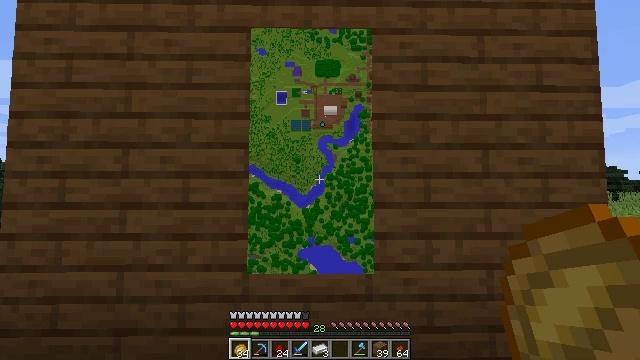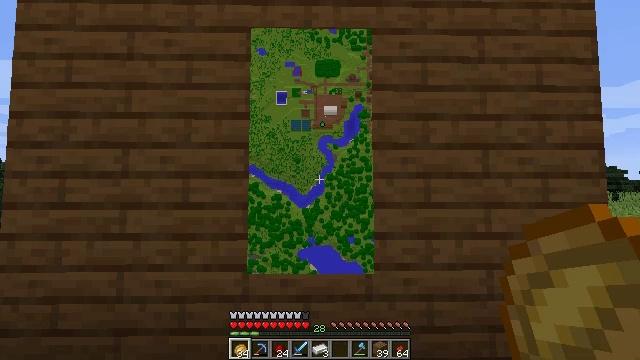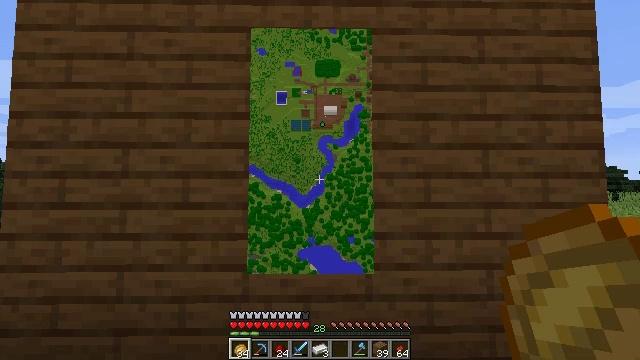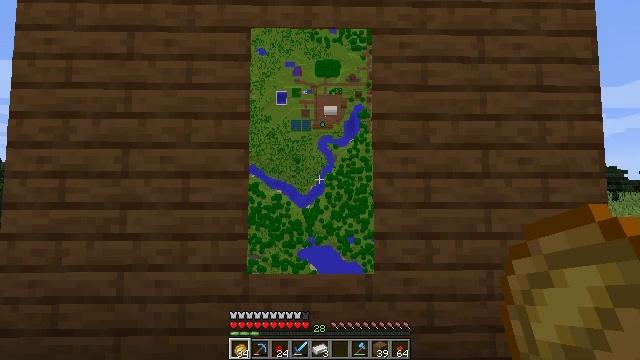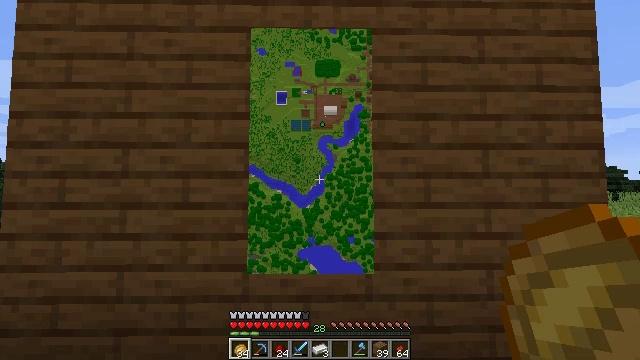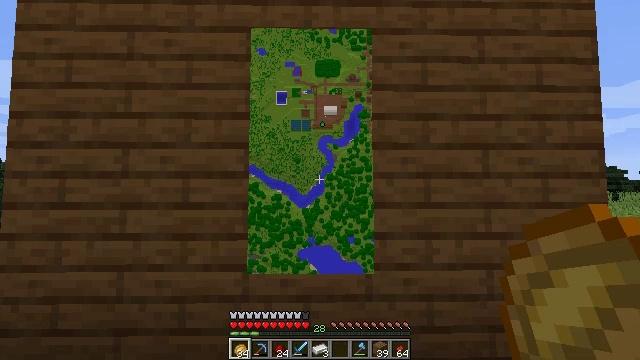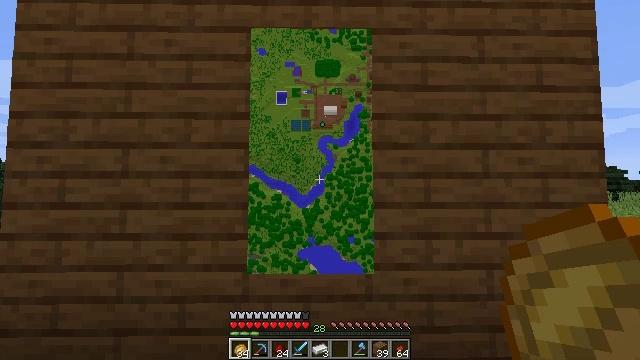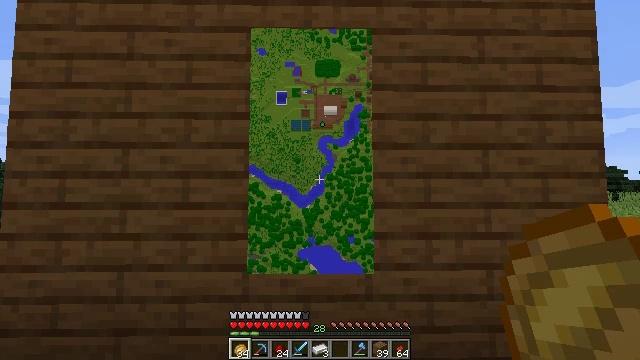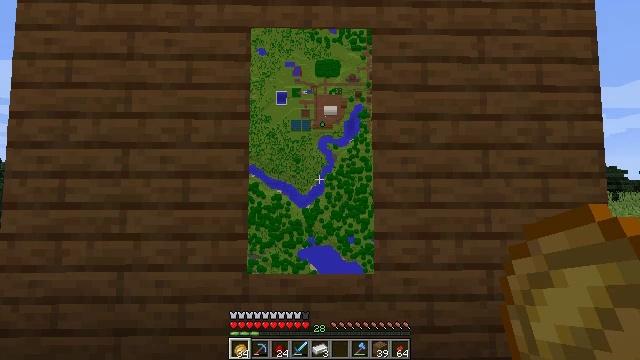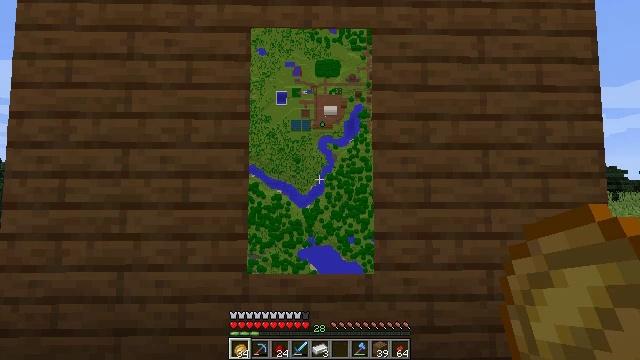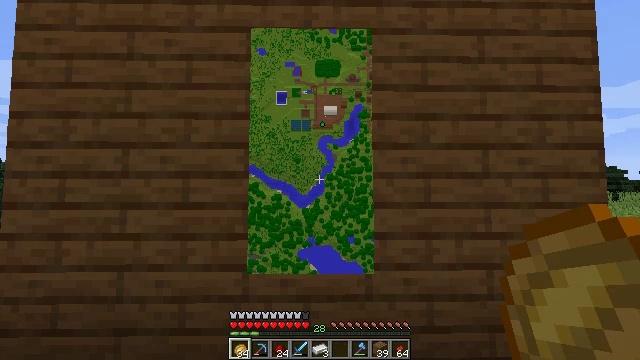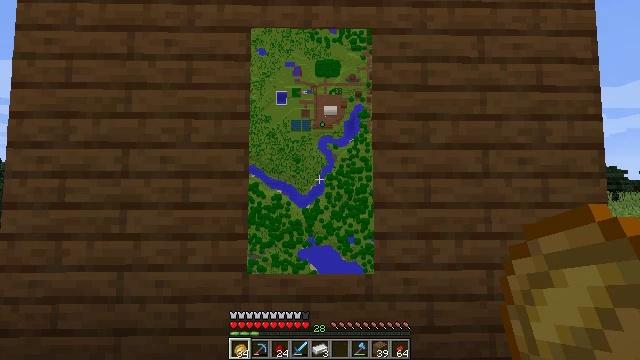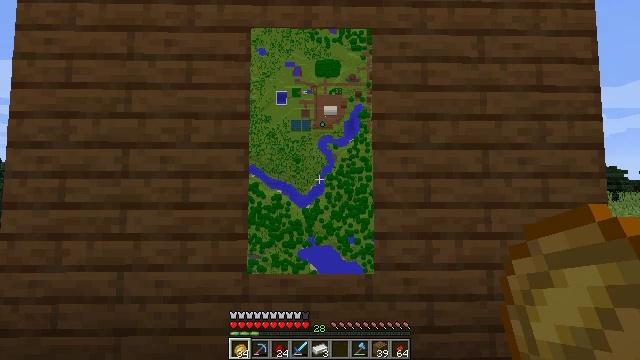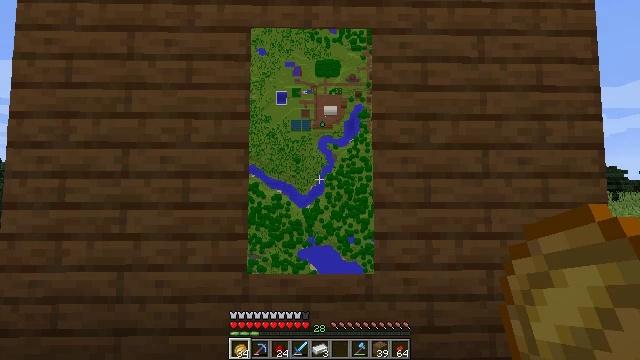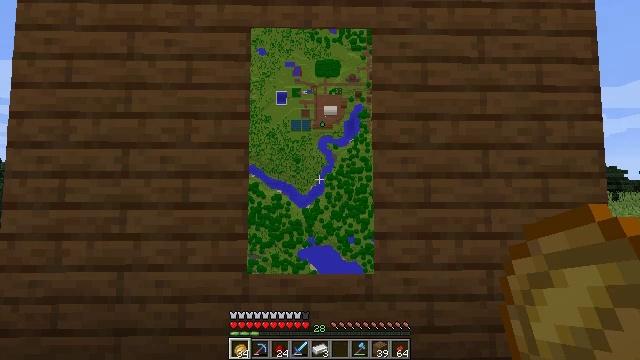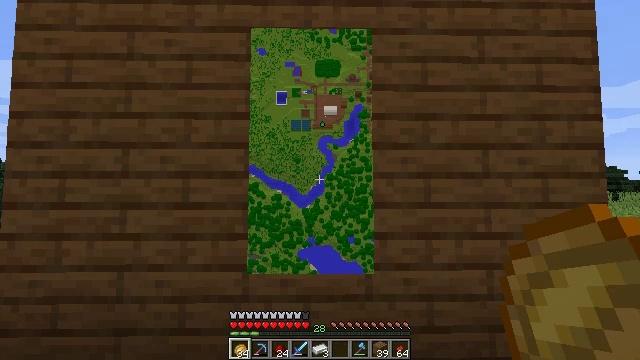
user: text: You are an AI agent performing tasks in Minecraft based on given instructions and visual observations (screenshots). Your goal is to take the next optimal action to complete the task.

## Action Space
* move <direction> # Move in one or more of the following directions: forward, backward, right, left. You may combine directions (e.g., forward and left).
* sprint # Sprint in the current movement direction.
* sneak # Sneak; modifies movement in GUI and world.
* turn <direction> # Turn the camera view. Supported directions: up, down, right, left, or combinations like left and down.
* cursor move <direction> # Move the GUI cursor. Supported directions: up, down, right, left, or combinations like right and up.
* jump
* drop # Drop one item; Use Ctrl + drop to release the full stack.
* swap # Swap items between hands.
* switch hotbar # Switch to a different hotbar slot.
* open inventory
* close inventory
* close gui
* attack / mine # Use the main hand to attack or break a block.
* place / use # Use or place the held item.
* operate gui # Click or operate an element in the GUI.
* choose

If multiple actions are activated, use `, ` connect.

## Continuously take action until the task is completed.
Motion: motion action
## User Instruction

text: Craft the item frame with sticks and leather.
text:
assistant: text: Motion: no_op
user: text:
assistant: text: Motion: no_op
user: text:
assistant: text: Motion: no_op
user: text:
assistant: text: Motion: no_op
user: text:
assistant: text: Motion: no_op
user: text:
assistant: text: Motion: no_op
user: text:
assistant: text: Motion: no_op
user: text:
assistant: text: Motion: no_op
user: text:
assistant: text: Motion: no_op
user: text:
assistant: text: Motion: no_op
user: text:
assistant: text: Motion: no_op
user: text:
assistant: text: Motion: no_op
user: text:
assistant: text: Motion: no_op
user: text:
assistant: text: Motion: no_op
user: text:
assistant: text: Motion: no_op
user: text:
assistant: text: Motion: no_op
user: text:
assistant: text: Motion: no_op
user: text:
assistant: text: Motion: no_op
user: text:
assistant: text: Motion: no_op
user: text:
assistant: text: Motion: no_op
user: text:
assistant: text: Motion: no_op
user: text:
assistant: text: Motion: no_op
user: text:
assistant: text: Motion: no_op
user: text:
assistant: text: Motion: no_op
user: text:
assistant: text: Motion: no_op
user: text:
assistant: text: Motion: no_op
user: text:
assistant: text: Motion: no_op
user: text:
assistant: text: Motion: no_op
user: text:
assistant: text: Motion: no_op
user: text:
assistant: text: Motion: no_op